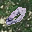
Label: 0